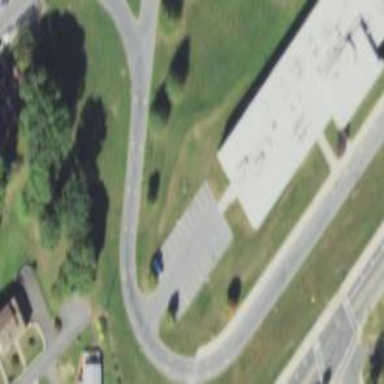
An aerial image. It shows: Parking space.